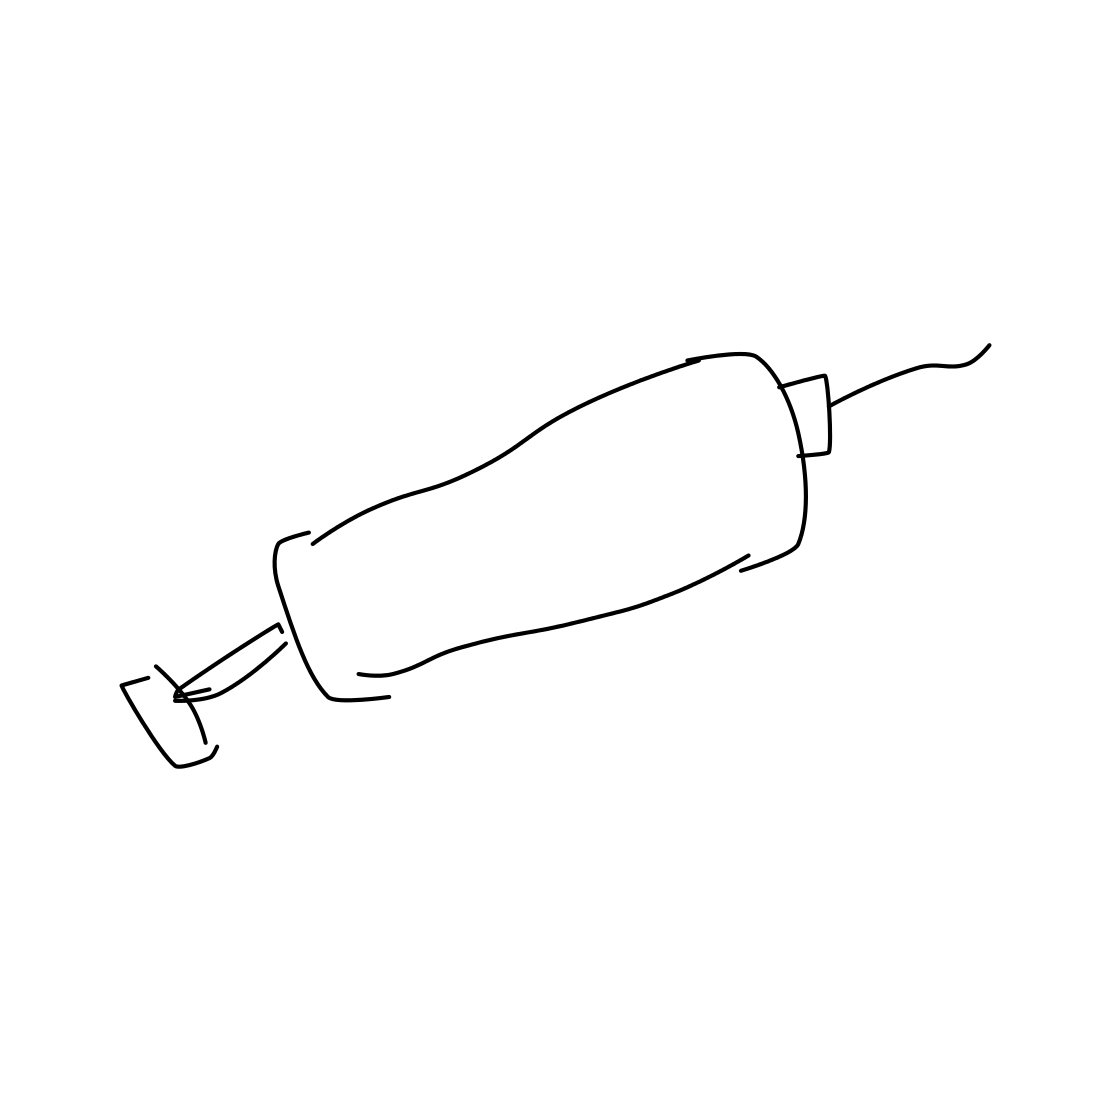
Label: syringe